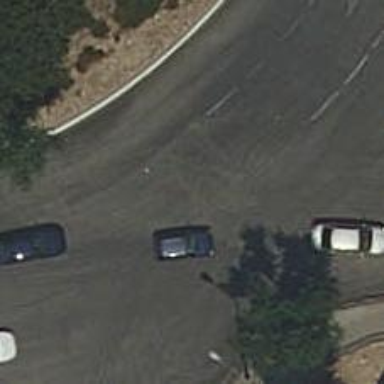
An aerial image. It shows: Primary highway intersecting roundabout.